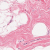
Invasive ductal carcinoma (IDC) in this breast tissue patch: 0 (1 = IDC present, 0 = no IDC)